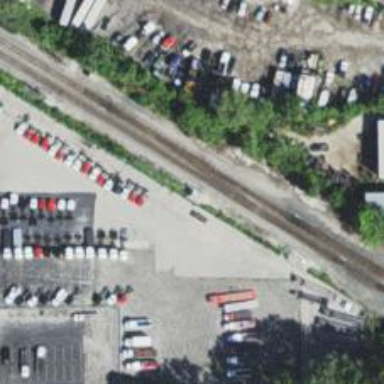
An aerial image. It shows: Railroad crossover.